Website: slack
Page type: billing-address
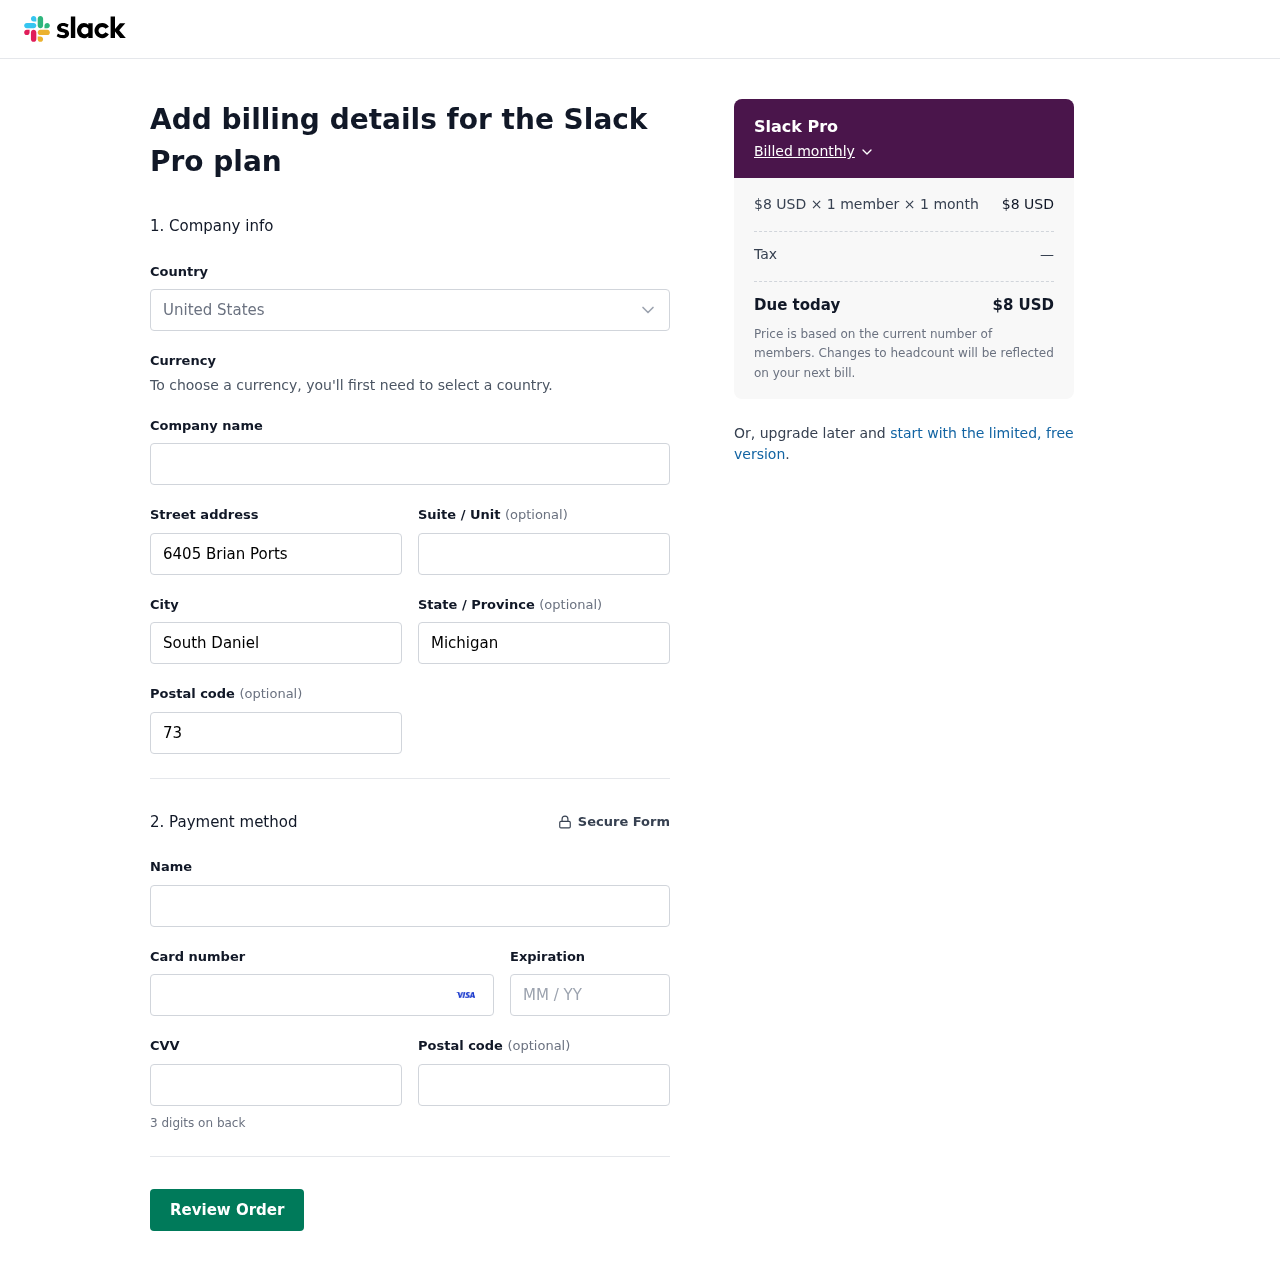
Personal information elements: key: PII_CARD_CVV
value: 263
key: PII_CARD_EXPIRY
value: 03/29
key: PII_CARD_NUMBER
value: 4950 7958 4021 8843
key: PII_CITY
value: South Daniel
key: PII_COUNTRY
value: United States
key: PII_FULLNAME
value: Crystal Leach
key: PII_POSTCODE
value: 73796
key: PII_STATE
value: Michigan
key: PII_STREET
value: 6405 Brian Ports
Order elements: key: ORDER_PLAN_PRICE
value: $8 USD
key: ORDER_NUM_MEMBERS
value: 1 member
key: ORDER_NUM_MONTHS
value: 1 month
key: ORDER_SUBTOTAL
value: $8 USD
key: ORDER_TAX
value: —
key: ORDER_TOTAL
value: $8 USD